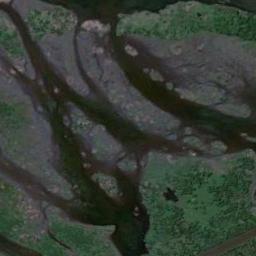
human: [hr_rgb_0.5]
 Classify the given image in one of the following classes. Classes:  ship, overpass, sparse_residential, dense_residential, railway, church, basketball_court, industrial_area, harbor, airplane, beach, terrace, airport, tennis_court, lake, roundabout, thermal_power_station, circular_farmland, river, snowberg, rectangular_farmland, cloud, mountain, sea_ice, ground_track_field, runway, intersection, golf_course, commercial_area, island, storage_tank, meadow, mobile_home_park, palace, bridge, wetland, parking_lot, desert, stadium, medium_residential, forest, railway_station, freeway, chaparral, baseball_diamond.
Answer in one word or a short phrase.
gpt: wetland